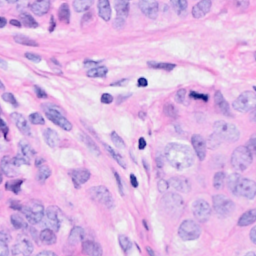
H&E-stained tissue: Breast